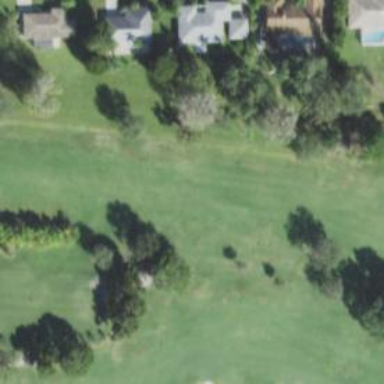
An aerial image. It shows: View of golf hole.